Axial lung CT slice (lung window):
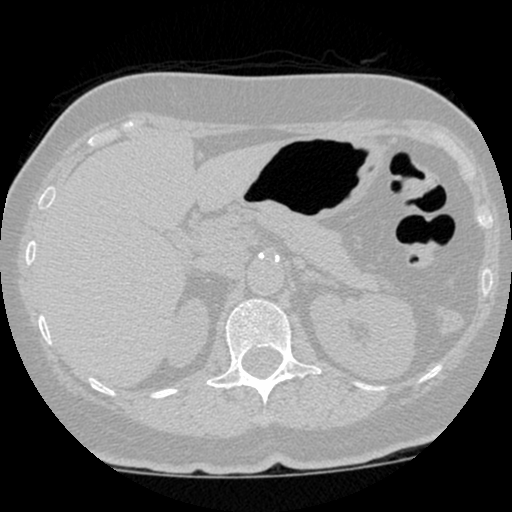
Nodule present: no